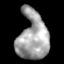
Tissue: skin
Cell type: Epithelial cells
Senescence score: 0.2593
Nuclear area (px): 1406
Mean DAPI intensity: 161.304